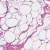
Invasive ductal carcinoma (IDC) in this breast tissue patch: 0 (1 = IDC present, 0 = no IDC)